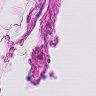
Metastatic tissue present: no